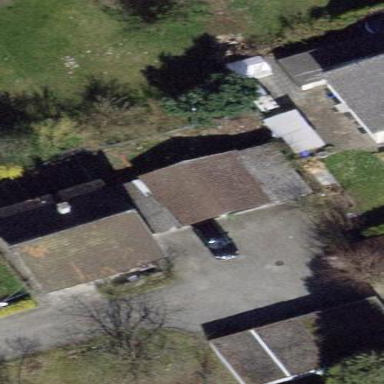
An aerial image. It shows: Group of garages.